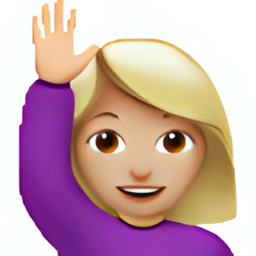
Name: happy person raising one hand
Emoji: 🙋🏼
Group: People & Body
Sub-group: person-gesture